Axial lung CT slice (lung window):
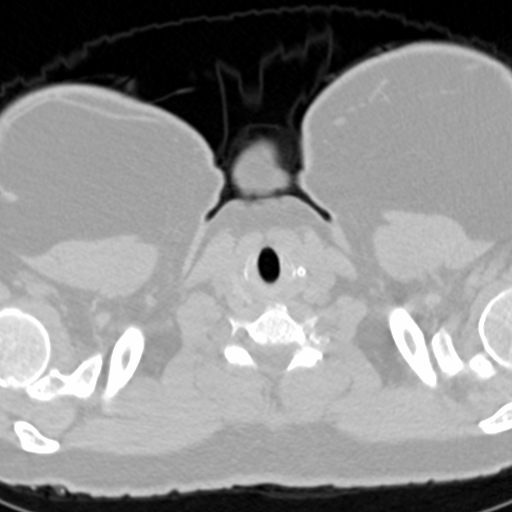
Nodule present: no